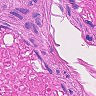
Metastatic tissue present: no